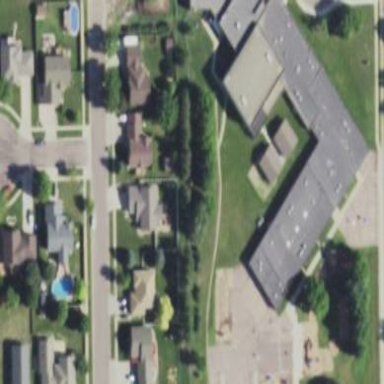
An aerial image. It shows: School building.